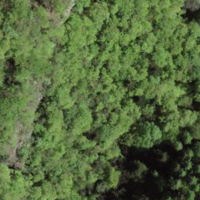
EUNIS habitat code: 41
Species observed at this site:
Calluna vulgaris